Question: I was experimenting with malloc in C and I have observed that malloc is wasting some space after some memory has been allocated. Below is the piece of code I used to test malloc
'''
#include <stdlib.h>
#include <string.h>
int main(){
char* a;
char* b;
a=malloc(2*sizeof(char));
b=malloc(2*sizeof(char));
memset(a,9,2);
memset(b,9,2);
return 0;
}
'''
In the right-middle of the following picture(open the image in a new tab for clarity) you can see the memory contents;0x804b008 is the address pointed by variable 'a' and 0x804b018 is the memory pointed by variable 'b'. what is happening to memory between from 0x804b00a 0x804b017? The thing is even if I try to allocate '3*sizeof(char)' instead of '2*sizeof(char)' bytes of memory the memory layout is the same! So, is there something I am missing?

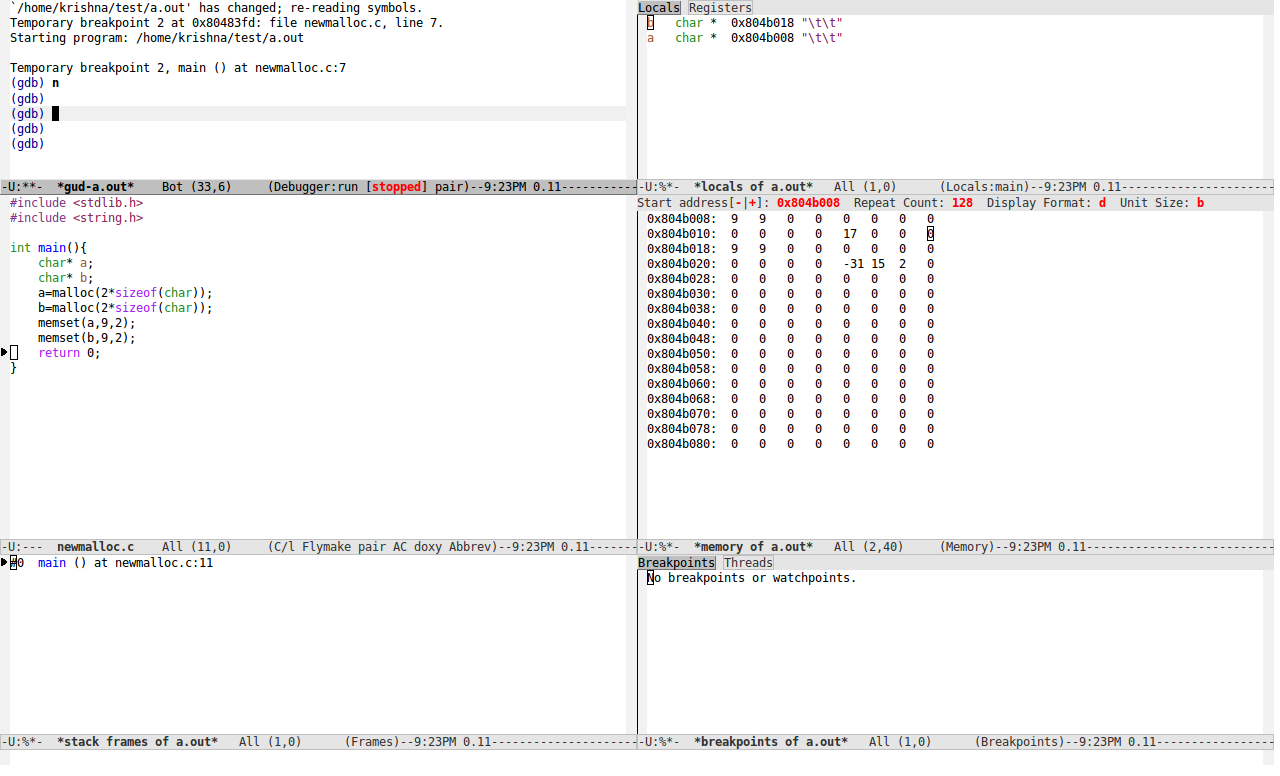
Answer: 'malloc()' is allowed to waste as much space as it wants to - the standard doesn't specify about the implementation. The only guarantee you have is about alignment ():
> The pointer returned if the allocation succeeds is suitably aligned so that it may be assigned to a pointer to any type of object and then used to access such an object or an array of such objects in the space allocated (until the space is explicitly deallocated).
Your implementation appears to return you minimum-8-byte-aligned pointers.